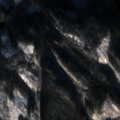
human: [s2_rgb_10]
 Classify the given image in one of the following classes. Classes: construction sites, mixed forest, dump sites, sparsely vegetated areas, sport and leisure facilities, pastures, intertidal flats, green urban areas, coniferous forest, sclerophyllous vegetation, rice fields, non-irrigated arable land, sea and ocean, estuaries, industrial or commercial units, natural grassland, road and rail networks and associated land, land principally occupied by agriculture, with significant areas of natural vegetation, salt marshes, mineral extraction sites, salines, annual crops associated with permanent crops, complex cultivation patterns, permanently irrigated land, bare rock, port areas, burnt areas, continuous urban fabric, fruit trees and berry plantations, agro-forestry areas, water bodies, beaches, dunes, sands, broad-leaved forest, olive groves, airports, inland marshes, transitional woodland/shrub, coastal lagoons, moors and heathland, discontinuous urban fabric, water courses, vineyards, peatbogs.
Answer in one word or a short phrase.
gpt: coniferous forest, mixed forest, transitional woodland/shrub, water bodies